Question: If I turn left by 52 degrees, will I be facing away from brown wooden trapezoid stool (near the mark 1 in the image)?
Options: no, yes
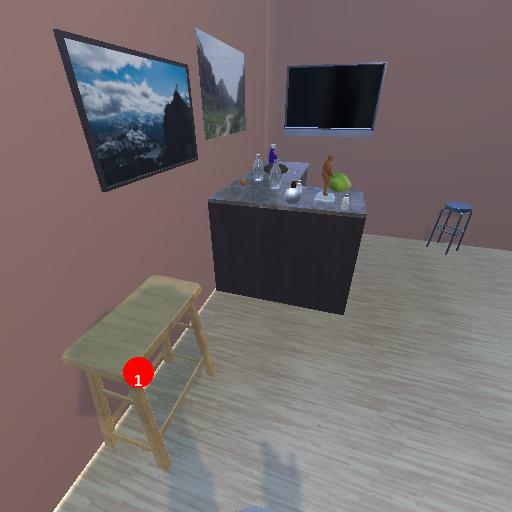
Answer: no